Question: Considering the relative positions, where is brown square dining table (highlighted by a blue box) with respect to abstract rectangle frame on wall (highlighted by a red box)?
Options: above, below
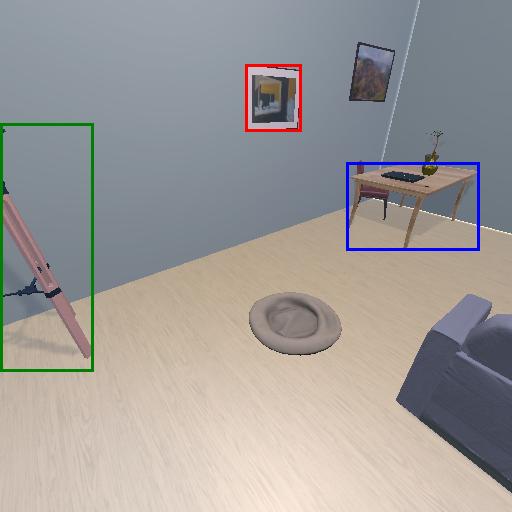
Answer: above